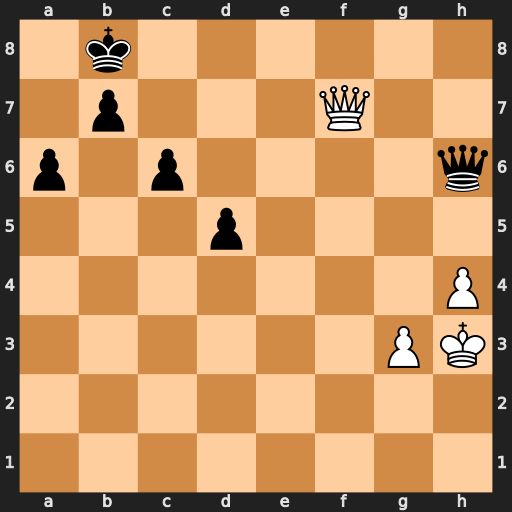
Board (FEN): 1k6/1p3Q2/p1p4q/3p4/7P/6PK/8/8
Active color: w
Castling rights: -
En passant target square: -
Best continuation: Qf4+ Qxf4 gxf4